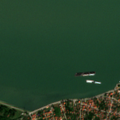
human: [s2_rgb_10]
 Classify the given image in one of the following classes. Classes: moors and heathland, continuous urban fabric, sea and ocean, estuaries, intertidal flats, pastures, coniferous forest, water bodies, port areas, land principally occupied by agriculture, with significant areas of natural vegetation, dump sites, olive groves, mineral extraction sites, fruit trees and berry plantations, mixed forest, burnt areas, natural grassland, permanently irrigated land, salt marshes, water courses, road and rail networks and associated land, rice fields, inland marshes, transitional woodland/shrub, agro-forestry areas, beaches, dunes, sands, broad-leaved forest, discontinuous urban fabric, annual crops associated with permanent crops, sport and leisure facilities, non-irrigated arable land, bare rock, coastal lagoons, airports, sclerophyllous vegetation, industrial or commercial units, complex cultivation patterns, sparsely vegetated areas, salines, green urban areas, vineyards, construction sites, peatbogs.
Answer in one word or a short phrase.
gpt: discontinuous urban fabric, complex cultivation patterns, water courses